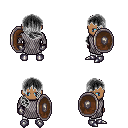
a pixel art fantasy rpg character, male body template, human, dark skin, chain mail, white pants, gray right-swept hairstyle, metal gloves, metal boots, shield, four views (front, back, left, right), 2x2 character sprite sheet, small pixel art, hard edges, no anti-aliasing